Current action and preconditions to check: trajectory_clear

Your task: For each precondition in the list above, predict whether it will hold at this action.

Consider the current scene as observed from the mobile robot's camera, and analyze the predicted future states of all dynamic agents (e.g., people, animals, vehicles, or any moving entities) within the NEXT SECOND.

IMPORTANT: Only answer "very likely" if you are absolutely certain—based on strong, clear evidence—that a dynamic agent will violate the precondition in the predicted future state. Do NOT answer "very likely" for unlikely, ambiguous, or low-probability risks.

Ask yourself for each precondition: Is there a high probability, with clear and convincing evidence, that the predicted future states of any dynamic agent will interfere with the predicted future state of the currently executing action within the NEXT SECOND, causing that precondition to fail?

Assess the risk level based on these predictions. Use "likely" or "very likely" if motions create a clear risk of interference.

Use "neutral" or "improbable" if agents are nearby but their predicted paths are clearly diverging or non-conflicting.

Failure Risk Categories: "very improbable", "improbable", "neutral", "likely", "very likely"

Answer Format: Output ONLY the probability_of_failure value from these categories: "very improbable", "improbable", "neutral", "likely", "very likely"

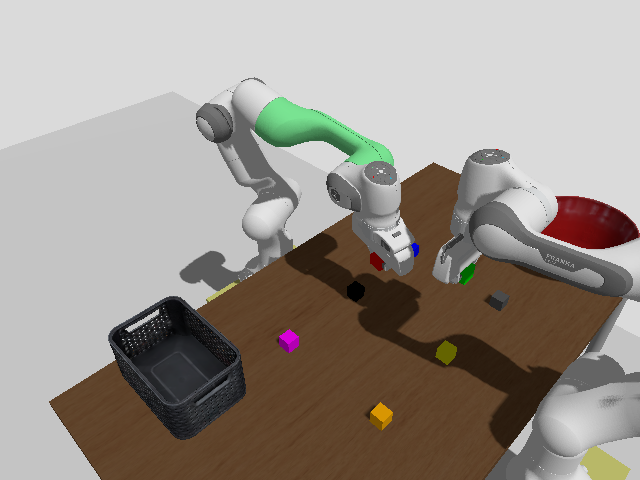

Answer: neutral